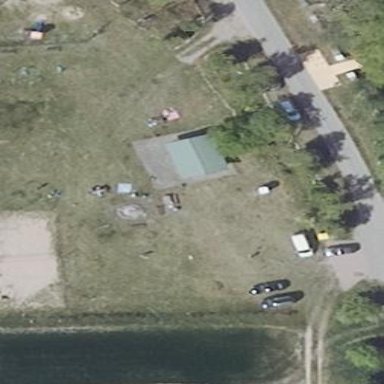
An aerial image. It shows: Picnic site popular for tourists.